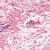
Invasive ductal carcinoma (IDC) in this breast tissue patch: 0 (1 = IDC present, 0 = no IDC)